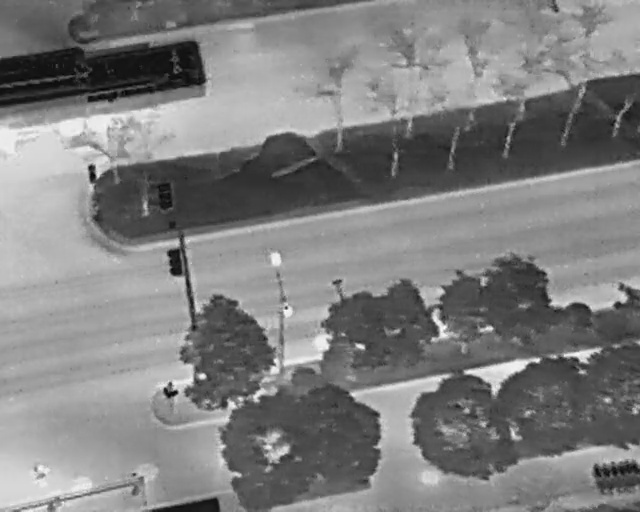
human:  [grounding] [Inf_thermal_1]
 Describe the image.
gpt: In the satellite image, there is  <ref>1 large othervehicle </ref> <box>[[9, -5, 23, 36, 2]]</box> located at top left,  <ref>1 large person </ref> <box>[[23, 76, 29, 79, 2]]</box> located at bottom left,  <ref>6 medium bicycle </ref> <box>[[90, 91, 96, 94, 170], [92, 91, 97, 94, 170], [93, 91, 98, 94, 170], [94, 91, 99, 93, 170], [95, 91, 100, 93, 170], [96, 91, 101, 93, 2]]</box> located at bottom right.